Question: So I have been looking around found some code to which was from MS site <URL> and have pieced together what seems to be a working way to grab the dhcp information by option that I am looking to obtain as you will see in the code. But for some reason the only thing I receive back from my methods is either zero or nothing. I was wondering if anyone had any insight.
'''
#include "StdAfx.h"
#include "WINDOWS.H"
#include "Dhcpcsdk.h"
//#include "Dhcpcsvc.dll"
#include <iostream>
using namespace std;
#pragma comment( lib, "dhcpcsvc.lib" )
#define NUMBER_OF_OPTIONS 7
//#define NUMBER_OF_OPTIONS 4
enum OptionArrayPositions
{
MASK,
DNS,
HOSTNAME,
VENDOR,
LEASE_TIME,
MESSAGE_TYPE,
SERVERIP
};
BOOL RetrieveDHCPInfo(LPWSTR pszAdapterName);
void PrintAsAscii(DHCPCAPI_PARAMS param);
void PrintAsIP(DHCPCAPI_PARAMS param);
void PrintAsInt(DHCPCAPI_PARAMS param);
void PrintMask(DHCPCAPI_PARAMS param);
void PrintDNS(DHCPCAPI_PARAMS param);
void PrintHostName(DHCPCAPI_PARAMS param);
void PrintVendor(DHCPCAPI_PARAMS param);
void PrintLeaseTime(DHCPCAPI_PARAMS param);
void PrintMessageType(DHCPCAPI_PARAMS param);
void PrintServerIP(DHCPCAPI_PARAMS param);
void Printer(char[500]);
BOOL RetrieveDHCPInfo(LPWSTR pszAdapterName)
{
DWORD dwError, dwSize;
CHAR TmpBuffer[1000]; // host name won't be larger than this
DHCPCAPI_PARAMS DhcpApiMaskParams = {0,
OPTION_SUBNET_MASK,
FALSE,
NULL,
0
};
DHCPCAPI_PARAMS DhcpApiDNSParams = {0,
OPTION_DOMAIN_NAME_SERVERS,
FALSE,
NULL,
0
};
DHCPCAPI_PARAMS DhcpApiHostNameParams = {0, // Flags
OPTION_HOST_NAME, // OptionId
FALSE, // vendor specific?
NULL, // data filled in on return
0 // nBytes
};
DHCPCAPI_PARAMS DhcpApiVendorParams = {0,
OPTION_VENDOR_SPEC_INFO,
FALSE,
NULL,
0
};
DHCPCAPI_PARAMS DhcpApiLeaseTimeParams = {0,
OPTION_LEASE_TIME,
FALSE,
NULL,
0
};
DHCPCAPI_PARAMS DhcpApiMsgTypeParams = {0,
OPTION_MESSAGE_TYPE,
FALSE,
NULL,
0
};
DHCPCAPI_PARAMS DhcpApiServerNameParams = {0,
OPTION_SERVER_IDENTIFIER,
FALSE,
NULL,
0
};
DHCPCAPI_PARAMS paramArray[NUMBER_OF_OPTIONS] = { DhcpApiMaskParams,
DhcpApiDNSParams,
DhcpApiHostNameParams,
DhcpApiVendorParams,
DhcpApiLeaseTimeParams,
DhcpApiMsgTypeParams,
DhcpApiServerNameParams
};
DHCPCAPI_PARAMS_ARRAY DhcpApiParamsArray = {NUMBER_OF_OPTIONS, // only one option to request
paramArray
};
DHCPCAPI_PARAMS_ARRAY SendParams = {0, NULL};
dwSize = sizeof(TmpBuffer);
dwError = DhcpRequestParams(DHCPCAPI_REQUEST_SYNCHRONOUS, // Flags
NULL, // Reserved
pszAdapterName, // Adapter Name
NULL, // not using class id
SendParams, // nothing to send
DhcpApiParamsArray, // requesting params
(PBYTE) TmpBuffer, // buffer
&dwSize, // buffer size
NULL // Request ID
);
cout << "Your Error Code from DhcpRequestParams is " << dwError << endl;
if( ERROR_MORE_DATA == dwError )
{
//
// dwSize is not large enough.
cout<<"dwSize is not large enough"<<endl;
//
}
int success = FALSE;
if( NO_ERROR == dwError )
{
for(int i=0; i<NUMBER_OF_OPTIONS; i++)
{
if(paramArray[i].nBytesData != 0)
{
success = true;
switch(paramArray[i].OptionId)
{
case OPTION_SUBNET_MASK:
PrintMask(paramArray[i]);
break;
case OPTION_DOMAIN_NAME_SERVERS:
PrintDNS(paramArray[i]);
break;
case OPTION_HOST_NAME:
PrintHostName(paramArray[i]);
break;
case OPTION_VENDOR_SPEC_INFO:
PrintVendor(paramArray[i]);
break;
case OPTION_LEASE_TIME:
PrintLeaseTime(paramArray[i]);
break;
case OPTION_MESSAGE_TYPE:
PrintMessageType(paramArray[i]);
break;
case OPTION_SERVER_IDENTIFIER:
PrintServerIP(paramArray[i]);
break;
}
}
}
cout << endl;
}
if(success == TRUE)
return TRUE;
else
return FALSE;
}
void PrintAsAscii(DHCPCAPI_PARAMS param)
{
unsigned char temp[260];
CopyMemory(temp,
param.Data,
param.nBytesData);
temp[param.nBytesData] = '';
cout << temp;
}
void PrintAsIP(DHCPCAPI_PARAMS param)
{
unsigned char temp[260];
CopyMemory(temp,
param.Data,
param.nBytesData);
temp[param.nBytesData] = '';
for(unsigned int i=0; i<param.nBytesData; i++)
{
if(i%4 == 0)
{
cout << endl;
}
cout << (int)temp[i]<< ".";
}
}
void PrintAsInt(DHCPCAPI_PARAMS param)
{
unsigned char temp[260];
CopyMemory(temp,
param.Data,
param.nBytesData);
temp[param.nBytesData] = '';
cout << (unsigned int)*temp;
}
void PrintMask(DHCPCAPI_PARAMS param)
{
/* Print the subnet mask
* This is stored as Option 1
*
*
*/
cout << endl << "MASK" << endl;
cout << "--------------------------------------------";
PrintAsIP(param);
}
void PrintDNS(DHCPCAPI_PARAMS param)
{
/* Print the DNS Servers
* This is stored as Option 6
*
*
*/
cout << endl << "
DNS SERVERS" << endl;
cout << "--------------------------------------------";
PrintAsIP(param);
}
void PrintHostName(DHCPCAPI_PARAMS param)
{
/* Print the Host name or IP address if
* that's what's stored in this option
* This is stored as Option 12
*
*/
cout << endl << "
HOST NAME" << endl;
cout << "--------------------------------------------";
cout << endl << "ANSI String" << endl;
PrintAsAscii(param);
cout << endl << "IP FORMAT";
PrintAsIP(param);
}
void PrintVendor(DHCPCAPI_PARAMS param)
{
/* Print the Vendor parameter
* This is stored as Option 43
*
*
*/
cout << endl << "
VENDOR PARAMETER" << endl;
cout << "--------------------------------------------";
cout << endl << "ANSI String" << endl;
PrintAsAscii(param);
}
void PrintLeaseTime(DHCPCAPI_PARAMS param)
{
/* Print the Lease Time
* This is stored as Option 51
*
*
*/
cout << endl << "
LEASE TIME" << endl;
cout << "--------------------------------------------" << endl;
PrintAsInt(param);
cout << endl;
}
void PrintMessageType(DHCPCAPI_PARAMS param)
{
/* Print the message type
* This is stored as Option 53
*
*
*/
cout << endl << "
MESSAGE TYPE" << endl;
cout << "--------------------------------------------" << endl;;
PrintAsInt(param);
}
void PrintServerIP(DHCPCAPI_PARAMS param)
{
/* Print the DHCP servers IP address
* This is stored as Option 54
*
*
*/
cout << endl << "
DHCP SERVER" << endl;
cout << "--------------------------------------------";
PrintAsIP(param);
}
void Printer(char input[500]){
cout << input << endl;
}
int main(){
struct DHCPAPI_PARAMS {
ULONG Flags;
ULONG OptionId;
BOOL IsVendor;
LPBYTE Data;
DWORD nBytesData;
};
/*
DHCPCAPI_PARAMS param;
param.Flags = 0;
param.OptionId = 43;
param.IsVendor = true;
//param.Data
PrintAsIP(param);
*/
DHCPCAPI_PARAMS param = {0,
0,
FALSE,
NULL,
0
};
int x = 1;
char name[26];char hold[26];
while(x !=0){
//cout<<"Hello World"<< endl;
//cin>>name;
cin>>x;
param.OptionId = x;
PrintMessageType(param);
PrintServerIP(param);
PrintLeaseTime(param);
PrintVendor(param);
PrintDNS(param);
Printer("
Enter New Value:");
}
return 0;
}
'''
The output for a simple run is as follows.

EDIT:
I miss understood the use of the begging implementation I had been trying to use, I apologize, the main should look more like this, at least in regards to what should be used.
'''
int main(){
//should be using this but not sure how to declare/find my AdapterName or what
//should go there for the current controller to which to make the dhcp calls
//from the client with.
RetrieveDHCPInfo(LPWSTR pszAdapterName);
return 0;
}
'''
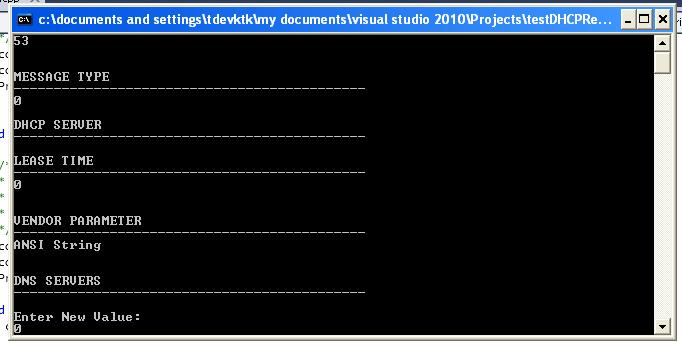
Answer: To summarize the points that answered the question:
1. params is initialized to all zeros, so the output will be too
2. RetrieveDHCPInfo() is not called in the program. Where is DHCPCAPI_PARAMS defined, and why do you redefine it inside main?
3. To get the adapter name, see GetAdaptersInfo() at http://msdn.microsoft.com/en-us/library/windows/desktop/aa365917(v=vs.85).aspx